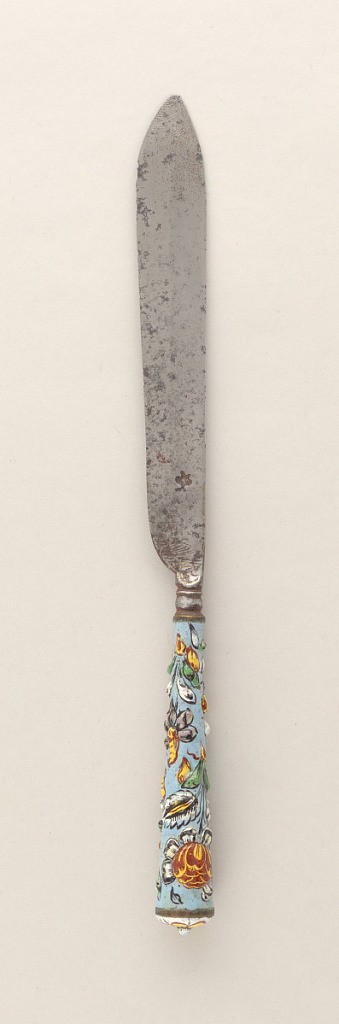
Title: Knife
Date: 1660–80
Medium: steel, enamel
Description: Leaf-shaped blade, bolster engraved. Tapered enamel handle inlaid on light blue ground: multi-colored floral pattern in relief; green, white, yellow, red.